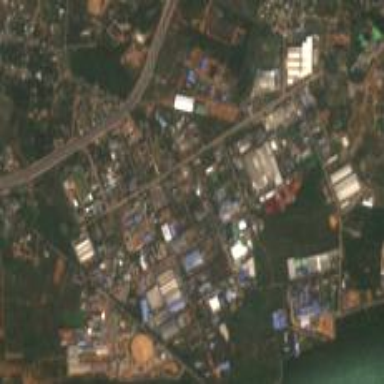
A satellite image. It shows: Industrial area with factory.